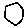
Label: hexagon